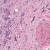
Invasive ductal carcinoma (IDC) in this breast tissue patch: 1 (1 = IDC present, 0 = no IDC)